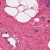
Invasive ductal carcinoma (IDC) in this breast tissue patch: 0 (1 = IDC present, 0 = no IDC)